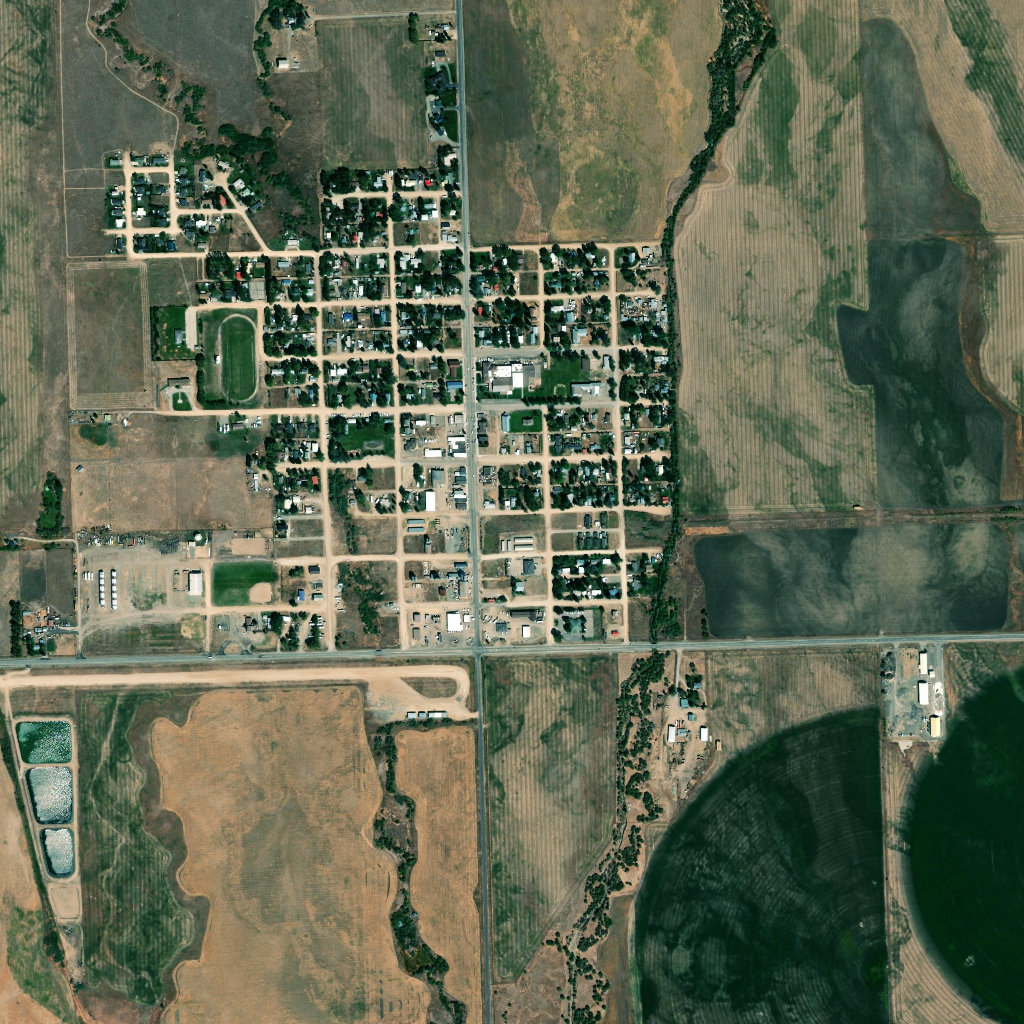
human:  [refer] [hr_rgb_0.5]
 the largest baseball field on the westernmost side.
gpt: <box>[[20, 54, 26, 59, 0]]</box>

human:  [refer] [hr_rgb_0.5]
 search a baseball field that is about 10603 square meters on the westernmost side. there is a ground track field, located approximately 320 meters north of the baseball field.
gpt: <box>[[20, 54, 26, 59, 0]]</box>